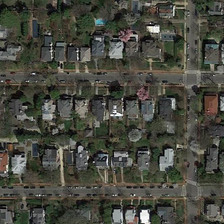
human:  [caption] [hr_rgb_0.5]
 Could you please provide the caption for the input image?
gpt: many buildings and green trees are in a dense residential area .

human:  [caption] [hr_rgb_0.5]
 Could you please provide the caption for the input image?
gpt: many buildings and green trees are in a dense residential area .

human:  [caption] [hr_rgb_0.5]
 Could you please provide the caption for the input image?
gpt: many buildings and green trees are in a dense residential area .

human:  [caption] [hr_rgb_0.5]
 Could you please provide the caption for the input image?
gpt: many buildings and green trees are in a dense residential area .

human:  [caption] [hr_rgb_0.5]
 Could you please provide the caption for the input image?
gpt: many buildings and green trees are in a dense residential area .